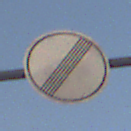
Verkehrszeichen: EndeSaemtlicherBegrenzungen
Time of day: SunriseSunset
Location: Outdoor (Nature)
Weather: PartlyCloudy
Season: NotSpecified
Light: Natural